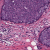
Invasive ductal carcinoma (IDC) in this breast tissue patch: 0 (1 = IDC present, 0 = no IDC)